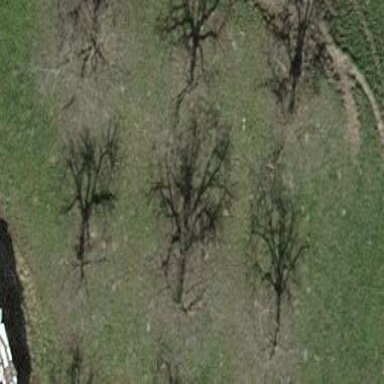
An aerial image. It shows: Orchard.